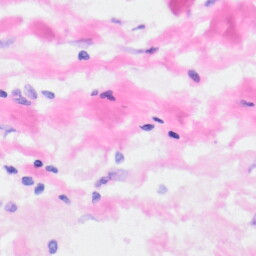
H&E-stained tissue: Kidney